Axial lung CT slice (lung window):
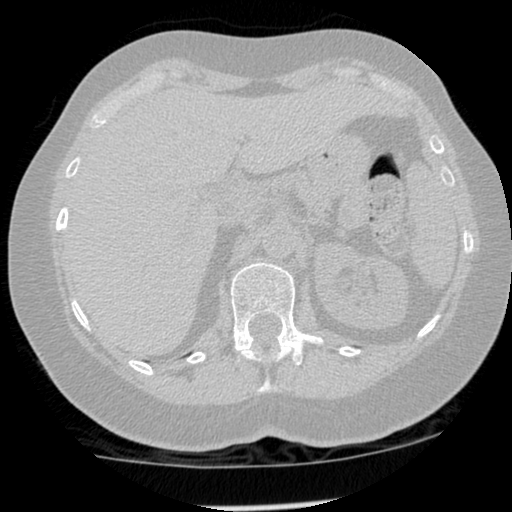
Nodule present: no